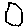
Label: hexagon